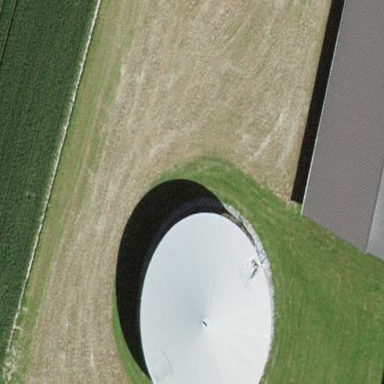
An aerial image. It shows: Building with storage tank.